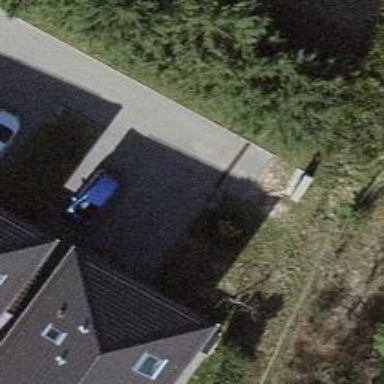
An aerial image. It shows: Asphalt alley used as service road.